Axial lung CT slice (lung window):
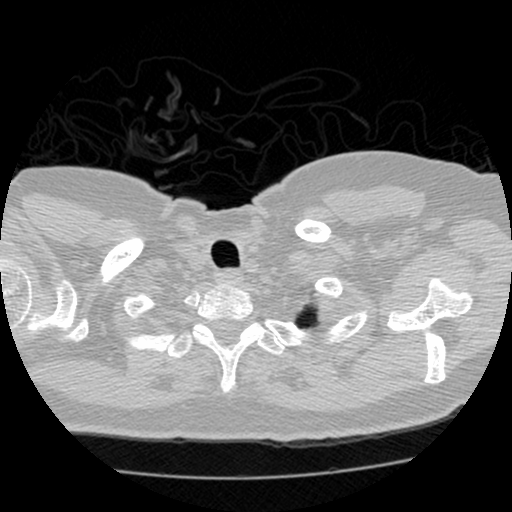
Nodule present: no